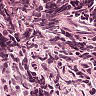
Metastatic tissue present: no